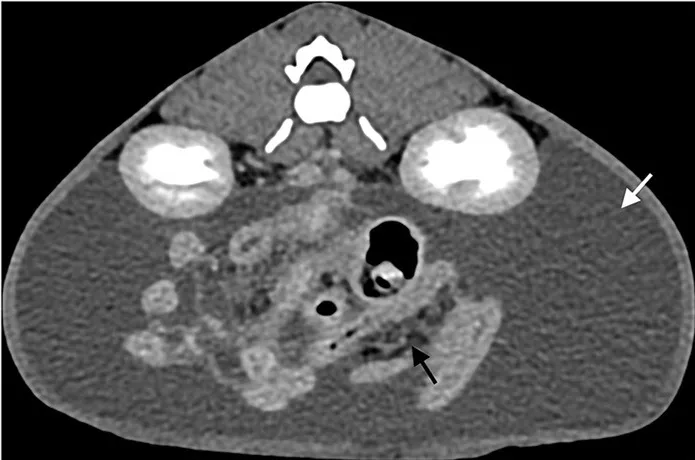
Late post-contrast CT acquisition of the abdomen of C1 (same case as Figure 3). Transverse image, soft tissue window.
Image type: radiology (ct)